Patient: sex M, age 30
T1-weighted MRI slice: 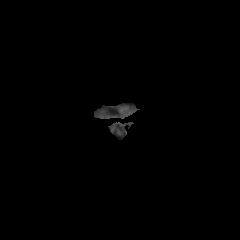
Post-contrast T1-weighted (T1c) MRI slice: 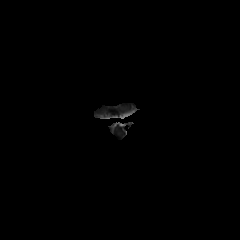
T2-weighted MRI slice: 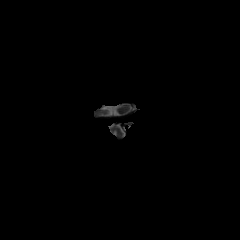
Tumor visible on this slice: no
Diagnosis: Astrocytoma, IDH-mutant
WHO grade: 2